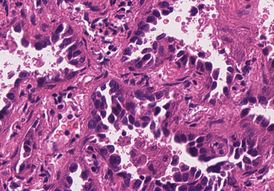
Tumor epithelial tissue: yes
Tumor-associated stroma tissue: yes
Normal tissue: no